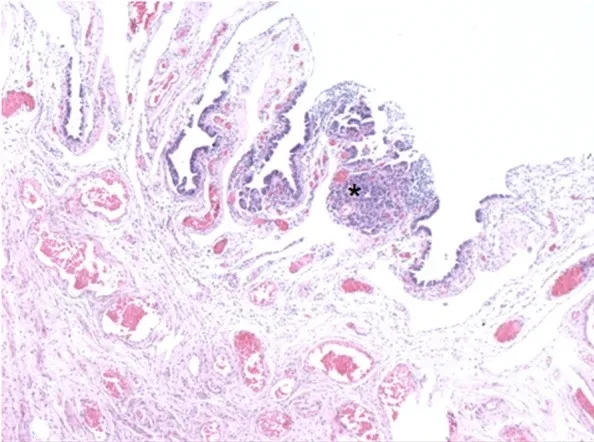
Hematoxylin and eosin stain of an infiltrating lesion of 0.5 mm (marked as asterisk) in the fallopian tube of III-11 after risk-reducing salpingo-oophorectomy.
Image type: pathology (h&e)